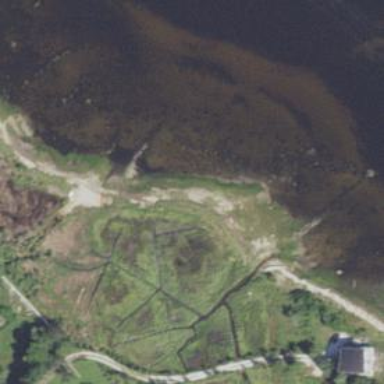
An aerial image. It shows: Saltmarsh wetland.